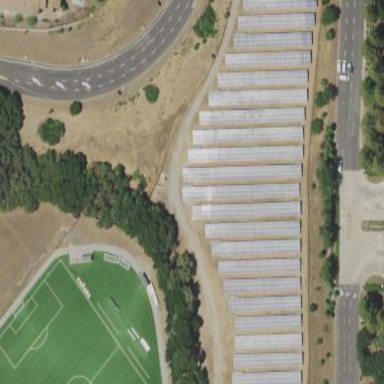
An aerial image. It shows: Solar power plant with photovoltaic technology generating electricity.